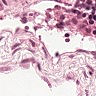
Metastatic tissue present: no